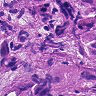
Metastatic tissue present: yes